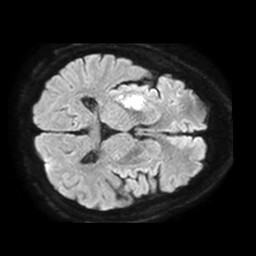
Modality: TRACE
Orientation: axial
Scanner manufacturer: philips
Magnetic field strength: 1.5 T
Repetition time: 3.403 s
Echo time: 0.06922 s